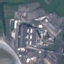
Land use / land cover: Industrial